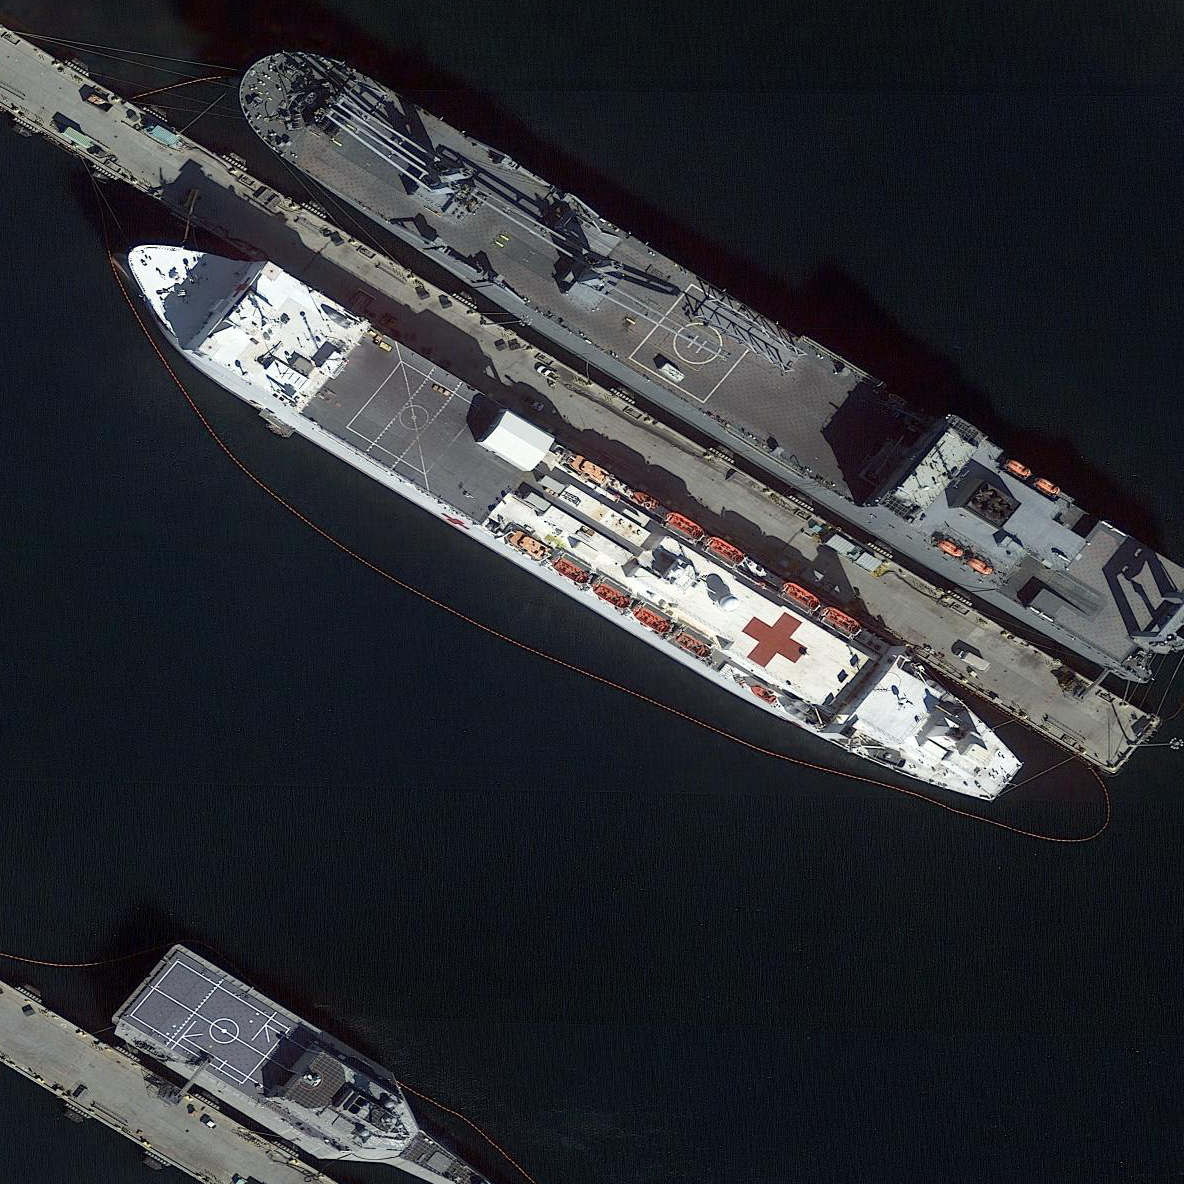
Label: civil